Field crop: maize
Growth stage: 2
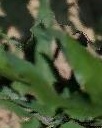
Species: maize